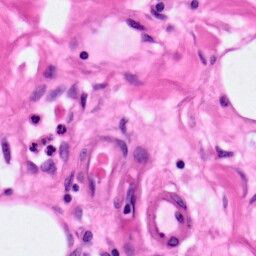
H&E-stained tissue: Pancreatic